Field crop: maize
Growth stage: 2
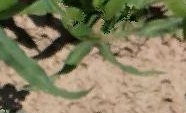
Species: maize